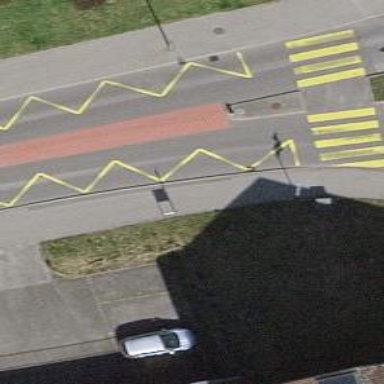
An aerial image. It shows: Sidewalk with public transport platform.